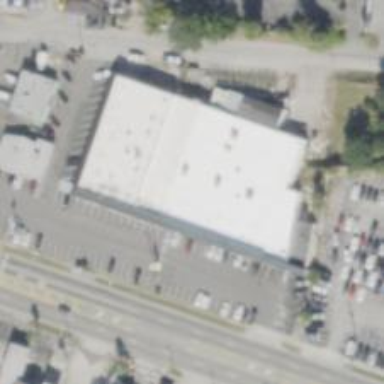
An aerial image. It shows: Supermarket.